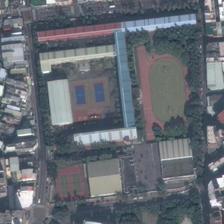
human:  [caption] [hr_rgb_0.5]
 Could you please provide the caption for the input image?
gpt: a large playground and two small blue badminton field nearby .

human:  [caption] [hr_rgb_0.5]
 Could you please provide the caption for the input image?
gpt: a playground and two tennis fields are surround by many buildings .

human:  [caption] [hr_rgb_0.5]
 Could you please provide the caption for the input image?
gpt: the playground is made up of a football field, two basketball courts and two tennis courts .

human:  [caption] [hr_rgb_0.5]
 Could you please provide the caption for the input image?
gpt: many buildings and some green trees are around a playground and two tennis courts .

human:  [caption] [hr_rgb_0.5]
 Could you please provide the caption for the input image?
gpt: a playground and two tennis courts are surrounded by many trees and houses .